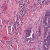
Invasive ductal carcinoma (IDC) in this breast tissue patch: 0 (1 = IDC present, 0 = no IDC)